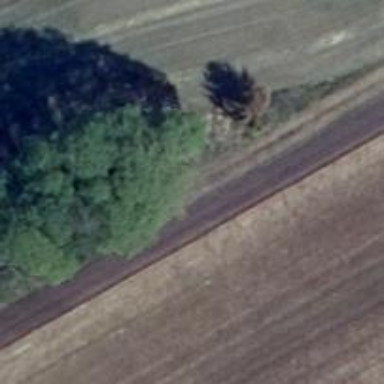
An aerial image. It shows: Row of trees in natural setting.